Question: I have a model that looks like this:

In code, I am enforcing that although an A can have multiple Bs, it has only one B per C.
What I want to do is list all the As for a given C, grouped by B. Now, this is fairly straight-forward if I start with my C, get the set of all Bs, and then get the set of all As for each B.
What I would like to do is list As using an NSFetchedResultsController. I can filter them by C using "ANY b.c MATCHES myC", but what I can't see how to do is to then group them by the correct B.
In other words, since an A has many Bs, how do I figure out which is the one that belongs to my C, and use that in the NSFetchedResultsController? Is that even possible?
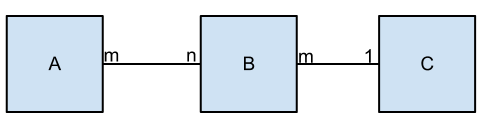
Answer: add a category method called something like 'nameOfRelevantB' to object 'A', set 'myC' as a global (or, probably, pass it to a class method on A that stores it to a file-local static) then set 'nameOfRelevantB' as the 'sectionNameKeyPath' on the 'NSFetchedResultsController'.
'nameOfRelevantB' would find the B that matches the supplied C and return it.
The obvious disadvantage is that you're reduced to having one relevant C at a time.
You could ameliorate that by instigating a rule that in your app fetched results controllers have a one-to-one relationship with queues or threads and storing the relevant C as queue or thread context but then you'd need to write a manual 'UITableViewDataSource' anyway in order to port the results back to the main queue/thread.
If you're going to write a custom data source you might as well make it an 'NSFetchedResultsControllerDelegate' that breaks things down into sections of its own volition, avoiding the [file static] global.
you could override 'valueForUndefinedKey:' on your 'NSManagedObject' subclass and put the relevant C's 'objectID' directly into the key path. That's explicitly safe to do because managed object IDs have a 'URIRepresentation' and 'NSURL' provides 'absoluteString'. Each A could then get the string URI from the key path, ask its context's persistent store coordinator for 'managedObjectIDForURIRepresentation' and then ask the context for 'existingObjectWithID:error:' in order to get to the relevant C. Once it has the C it can return the title from the appropriate B.
That'd achieve what you want without any type of global state. You'd also be using 'NSFetchedResultsController' directly, giving it a key path from which it can determine sections.
So, e.g. (typed directly here, untested)
'''
// get a URI for the relevant myC and prefix it with an '@'
// so that it's definitely clearly not an ordinary property
fetchedResults.sectionNameKeyPath =
[NSString stringWithFormat:@"@%@",
[[myC.objectID URIRepresentation] absoluteString]];
... in your subclass for A ...
- (id)valueForUndefinedKey:(NSString *)key
{
// check that the key begins with the magic '@' symbol
if(![key length] || [key characterAtIndex:0] != '@')
return [super valueForUndefinedKey:key];
// get the original URL
NSString *URLString = [key substringFromIndex:1];
NSURL *URL = [NSURL URLWithString:URLString];
// transform the URL into the relevant instance of C
NSManagedObjectID *objectID = [self.context.persistentStoreCoordinator
managedObjectIDForURIRepresentation:URL];
NSError *error = nil;
MyCClass *myC = [self.context existingObjectWithID:objectID error:&error];
// check that we got an appropriate instance and didn't
// generate an error
if(!myC || error) return [super valueForUndefinedKey:key];
/*
code here to find the appropriate B and return a suitable title
*/
}
'''
The main caveat is going to be that the object ID, and hence the URI, may change between the initial creation of an object and its first save. Provided you've already saved the context, the object ID will stay the same for as long as the object is in the store.